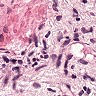
Metastatic tissue present: no